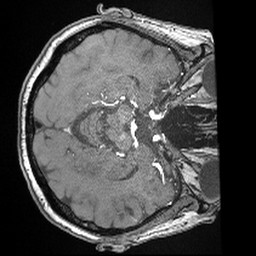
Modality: angio
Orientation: axial
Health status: ill
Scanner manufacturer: siemens
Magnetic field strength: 3 T
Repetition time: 0.021 s
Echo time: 0.00343 s